Question: Whenever I write an auto-completed function call and start typing something, a black rectangle is drawn around the input, like below:

Why does eclipse do this and how can I turn it off? I've looked the different editor settings but I haven't found anything that describes this behavior.
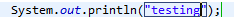
Answer: This is called place holder. Keep caret anywhere in between the class methods and inside the class body and type and press + and select option. Then you will get a template looks like this:

Here is covered with rectangle and highlighted this means you can type the return type as void, int etc and this will appear in this rectangle box.
Use key to traverse next place holders i.e is also covered with rectangle box. After typing the return type when you press key you will jump to next place holder(i.e ).
You can go back to the previous place holder by pressing + key. Green color caret represent the end of place holders.
While you are in any place holder if you press key you will be directly taken to the end of the place holder(i.e green caret).
Check the template grammar for template here 'Windows > Preferences > Java > Editors > Templates'
It looks as
'''
public ${return_type} ${name}(${}) {
${cursor}
}
'''
You can edit this. If you remove then green colour caret will not appear and so on.
You can turn if off by
1. Deleting template(Not recommended)
2. Editing template grammer
3. Or just by pressing Enter key(Recommended)
Also check the grammar of template. Here you will get the drop down menu along with rectangular box.